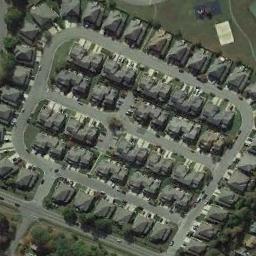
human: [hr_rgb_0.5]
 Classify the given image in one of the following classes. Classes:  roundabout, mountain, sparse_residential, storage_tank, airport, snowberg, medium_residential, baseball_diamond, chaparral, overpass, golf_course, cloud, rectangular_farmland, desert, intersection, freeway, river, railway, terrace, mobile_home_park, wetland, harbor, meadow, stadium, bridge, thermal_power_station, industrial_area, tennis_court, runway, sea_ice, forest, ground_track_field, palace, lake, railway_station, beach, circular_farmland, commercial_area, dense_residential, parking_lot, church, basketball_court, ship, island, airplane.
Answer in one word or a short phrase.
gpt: dense_residential